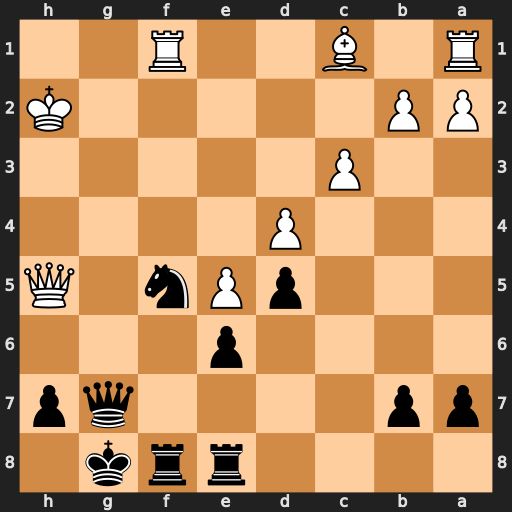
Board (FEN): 4rrk1/pp4qp/4p3/3pPn1Q/3P4/2P5/PP5K/R1B2R2
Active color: b
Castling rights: -
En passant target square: -
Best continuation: Qg3+ Kh1 Ng7